Question: while designing the datamodel in cassandra. I am stuck while designing the below scenario.
Like One API/Webservice can have multiple parameters(input/output). I don't know the parameters count and its column name as well.
How to design its cassandra datamodel. I am aware that supercolumns are not good to use and alternative good solution is using composite keys. But for my scenario I don't have fixed columns names and count that I can specify as composite keys.
Please see the pic below which I want to model

Secondly how to write its create table statement so that I can specify parameter name as column name.
Please let me know if anything is unclear.
Thanks,
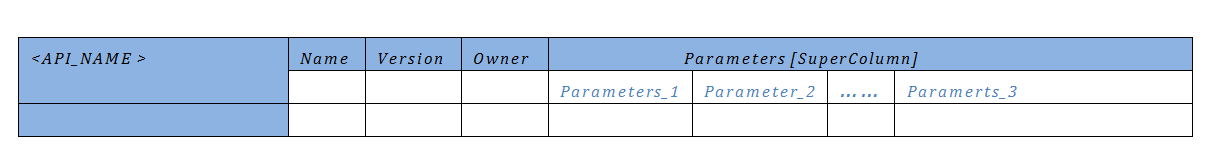
Answer: Why not use a map?
<URL>
'''
create table foo(
name text,
owner text,
version text,
params map<text, text>,
primary key (name, owner, version)
);
'''
If you're one 2.1, you can create secondary indexes on the map keys / values, which caters to more flexibility if needed.